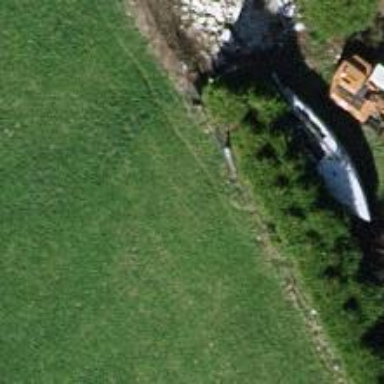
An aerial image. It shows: Hedge barrier.